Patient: sex M, age 61
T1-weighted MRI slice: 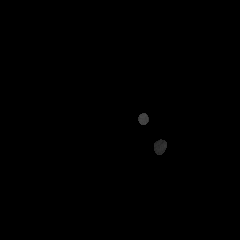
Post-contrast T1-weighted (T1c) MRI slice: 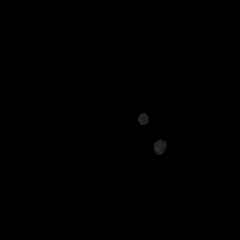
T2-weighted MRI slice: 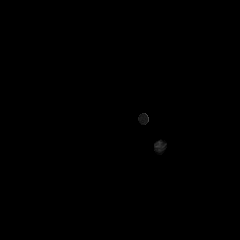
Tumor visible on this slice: no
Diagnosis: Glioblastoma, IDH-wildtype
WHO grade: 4